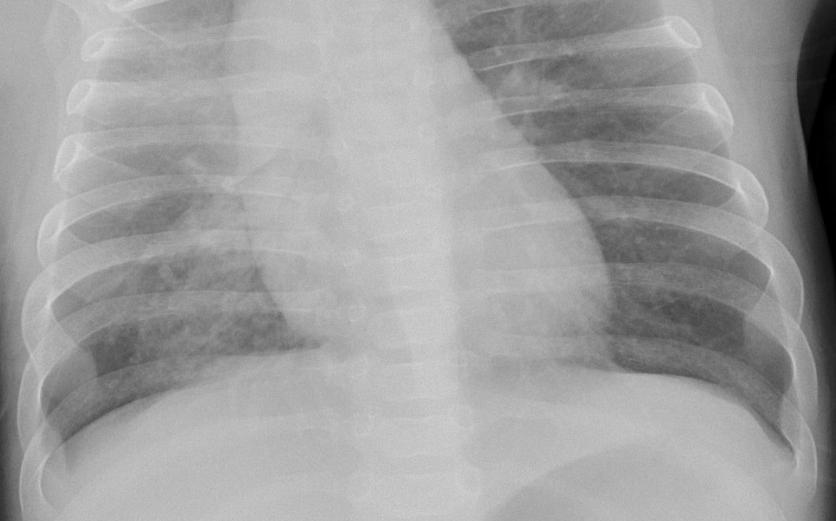
Diagnosis: PNEUMONIA